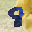
Label: 8